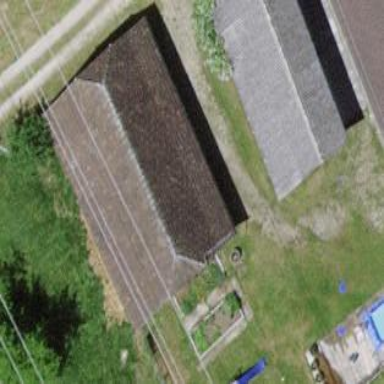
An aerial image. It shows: Rural barn.